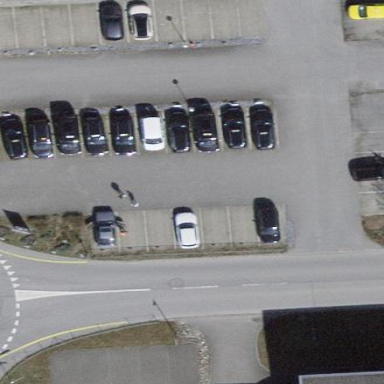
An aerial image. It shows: Office building.